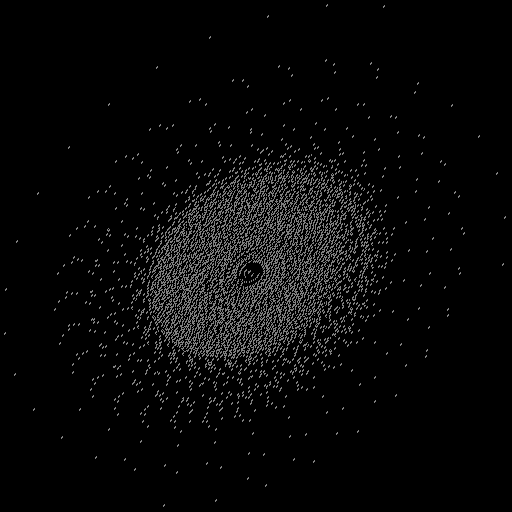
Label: ammonite